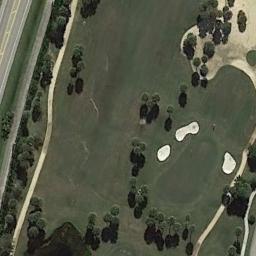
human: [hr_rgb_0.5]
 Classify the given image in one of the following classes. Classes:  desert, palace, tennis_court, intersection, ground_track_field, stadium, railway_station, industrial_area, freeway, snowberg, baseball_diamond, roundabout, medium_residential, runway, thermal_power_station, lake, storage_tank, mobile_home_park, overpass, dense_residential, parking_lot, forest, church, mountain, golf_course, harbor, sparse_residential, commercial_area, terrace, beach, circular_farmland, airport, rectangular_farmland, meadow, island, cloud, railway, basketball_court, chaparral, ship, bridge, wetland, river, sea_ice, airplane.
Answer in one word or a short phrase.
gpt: golf_course